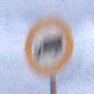
Verkehrszeichen: VerbotFuerKraftfahrzeugeUeberDreiKommaFuenfTonnen
Umgebung: Outdoor, Urban
Tageszeit: Midday
Wetter: Overcast
Licht: Natural
Jahreszeit: NotSpecified
Kontrast: LowContrast